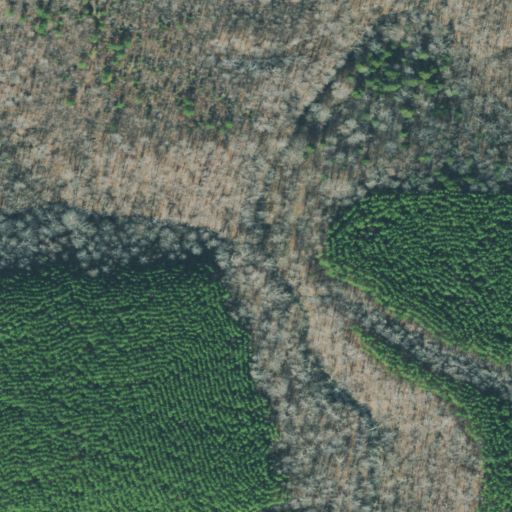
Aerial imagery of valley in Tennessee named Muscadine Hollow containing deciduous forest, evergreen forest, and mixed forest